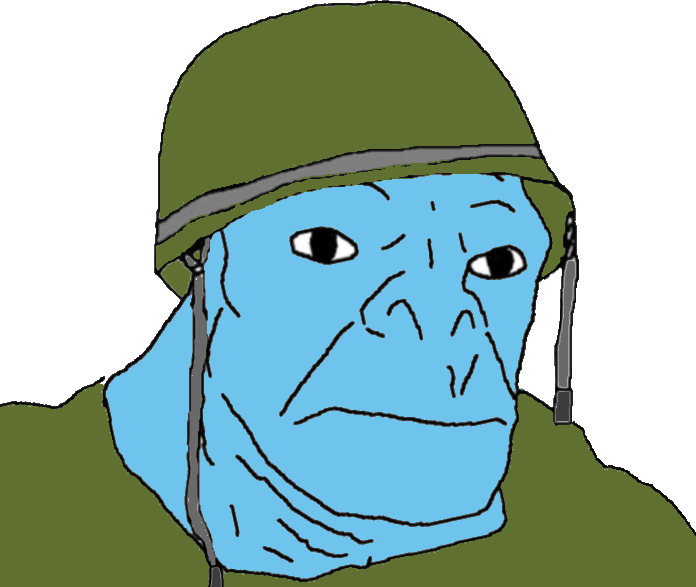
Label: 5_Craig